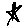
Label: star